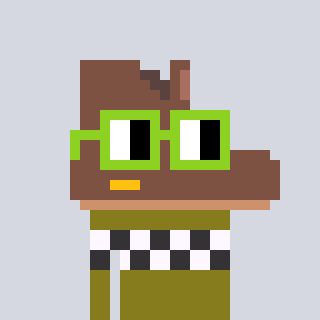
a pixel art character with square light green glasses, a boot-shaped head and a gunk-colored body on a cool background